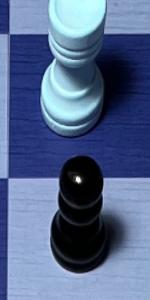
Label: Pawn_Black